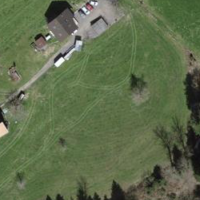
EUNIS habitat code: 24
Species observed at this site:
Caltha palustris